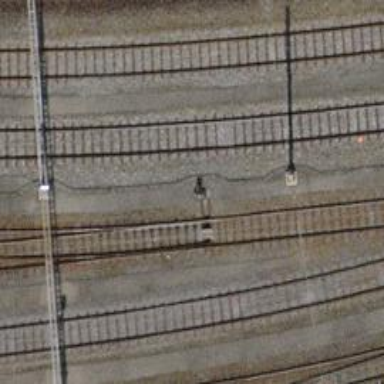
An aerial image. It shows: Railway switch.